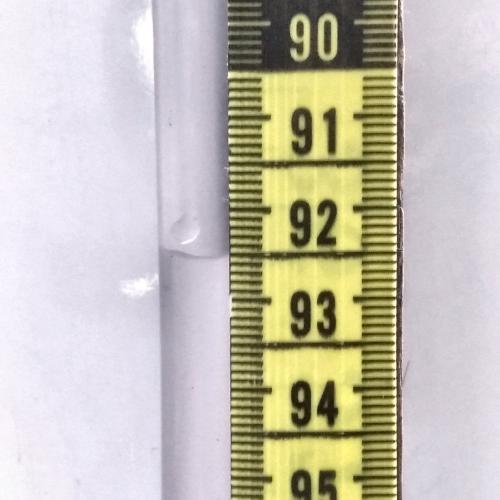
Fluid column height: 92.5 cm